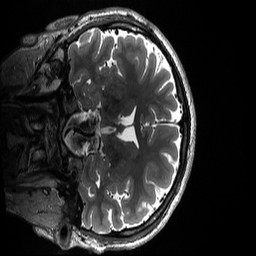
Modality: T2w
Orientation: coronal
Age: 22
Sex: male